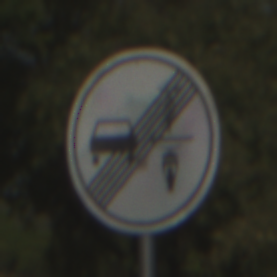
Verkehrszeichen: EndeVerbotUeberholenEinspurigeFahrzeuge
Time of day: MorningAfternoon
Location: Outdoor (Nature)
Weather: PartlyCloudy
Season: NotSpecified
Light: Natural